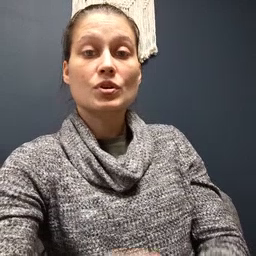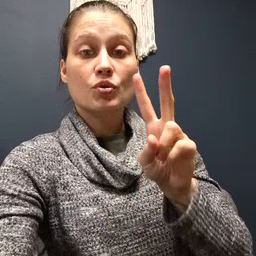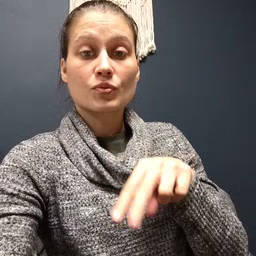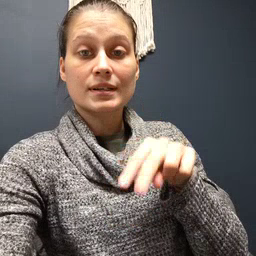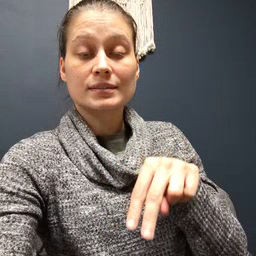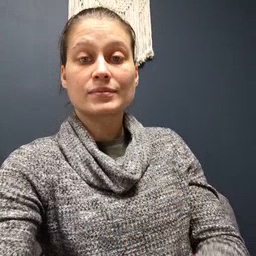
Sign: read